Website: home-depot
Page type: customer-info-address
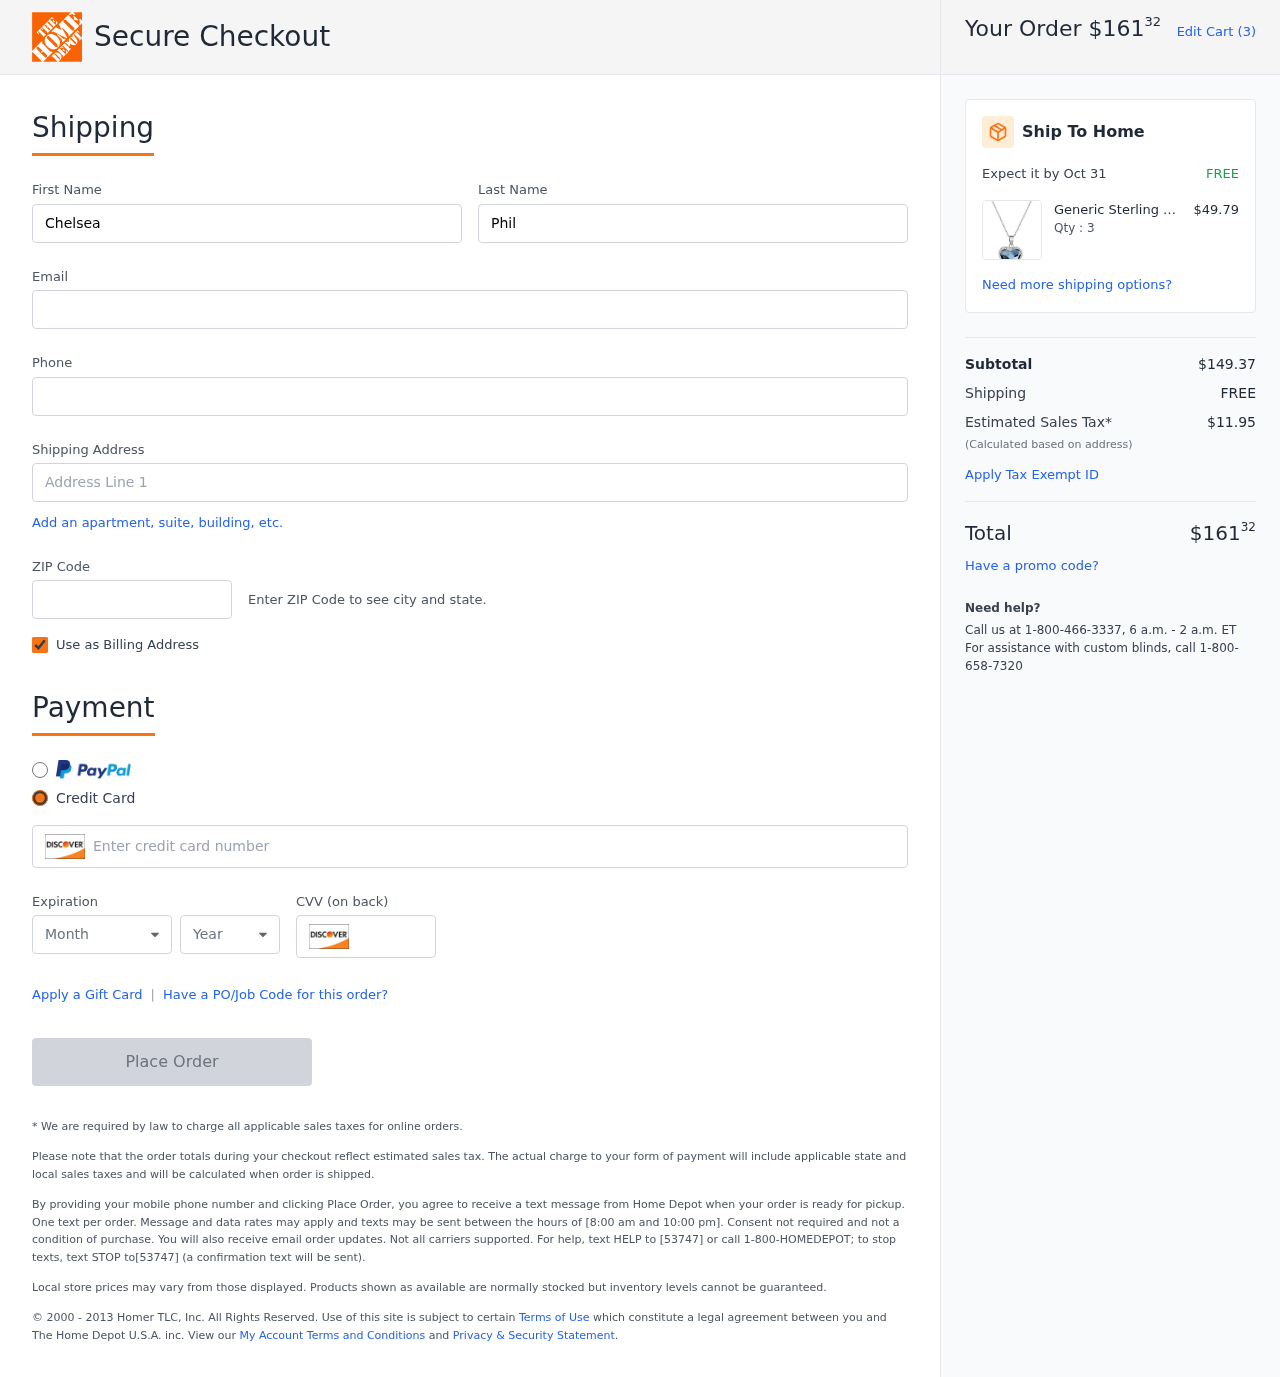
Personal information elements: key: PII_CARD_CVV
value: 754
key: PII_CARD_EXPIRY_MONTH
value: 08
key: PII_CARD_EXPIRY_YEAR
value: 26
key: PII_CARD_NUMBER
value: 6011 2425 6899 7359
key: PII_EMAIL
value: chelsea_phillips@hotmail.com
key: PII_FIRSTNAME
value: Chelsea
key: PII_LASTNAME
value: Phillips
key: PII_PHONE
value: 5625700208
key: PII_POSTCODE
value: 47885
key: PII_STREET
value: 93374 Lauren Extension Suite 186
Product elements: key: PRODUCT1_BRAND
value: Generic
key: PRODUCT1_NAME
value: Sterling Silver Two Tone Heart Pendant Necklace 18 inch Made with Swarovski Elements, Sterling Silve
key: PRODUCT1_PRICE
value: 49.79
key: PRODUCT1_QUANTITY
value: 3
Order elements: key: ORDER_TOTAL
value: $16132
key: ORDER_NUM_ITEMS
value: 3
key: ORDER_DELIVERY_DATE
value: Oct 31
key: ORDER_SUBTOTAL
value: $149.37
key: ORDER_SHIPPING_COST
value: FREE
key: ORDER_TAX
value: $11.95